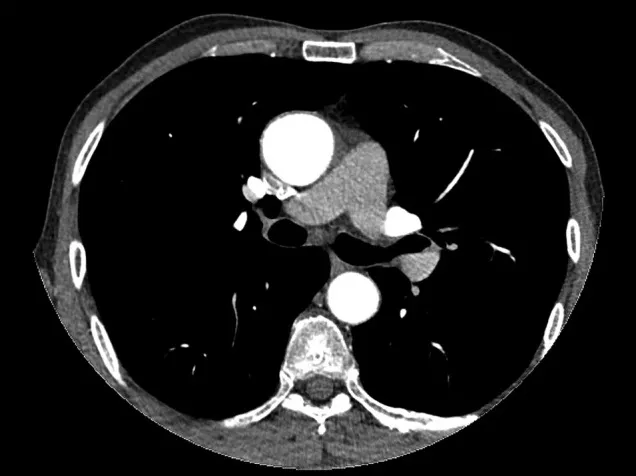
Thorax CT angiography showing the dilatation of ascending aorta of a patient before surgery on admission to our center.
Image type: radiology (ct)